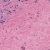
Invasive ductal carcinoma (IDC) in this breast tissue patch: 0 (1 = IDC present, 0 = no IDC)